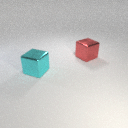
large cyan metal cube to the left of large red metal cube